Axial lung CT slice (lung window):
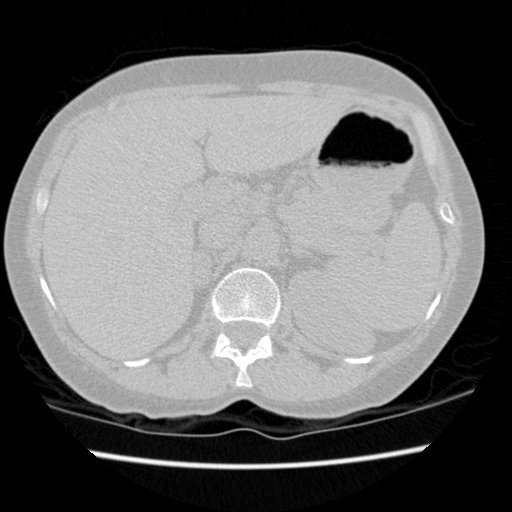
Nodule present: no